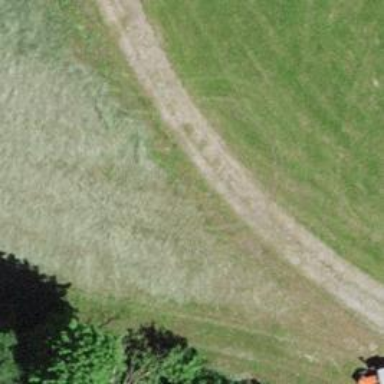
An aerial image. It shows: Track road with grass surface.